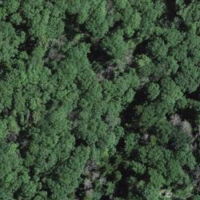
EUNIS habitat code: 41
Species observed at this site:
Emberiza cirlus